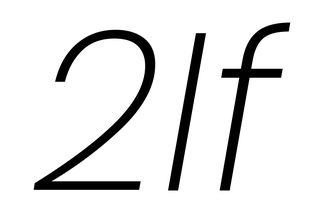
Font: Poppins-ExtraLightItalic